Brain MRI, t2w sequence, axial 2D slice.
Patient: age 44, sex F, weight 96 kg, height 1.95 m
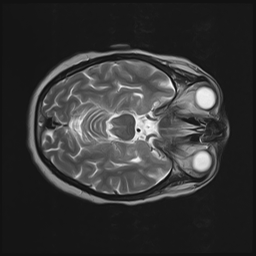